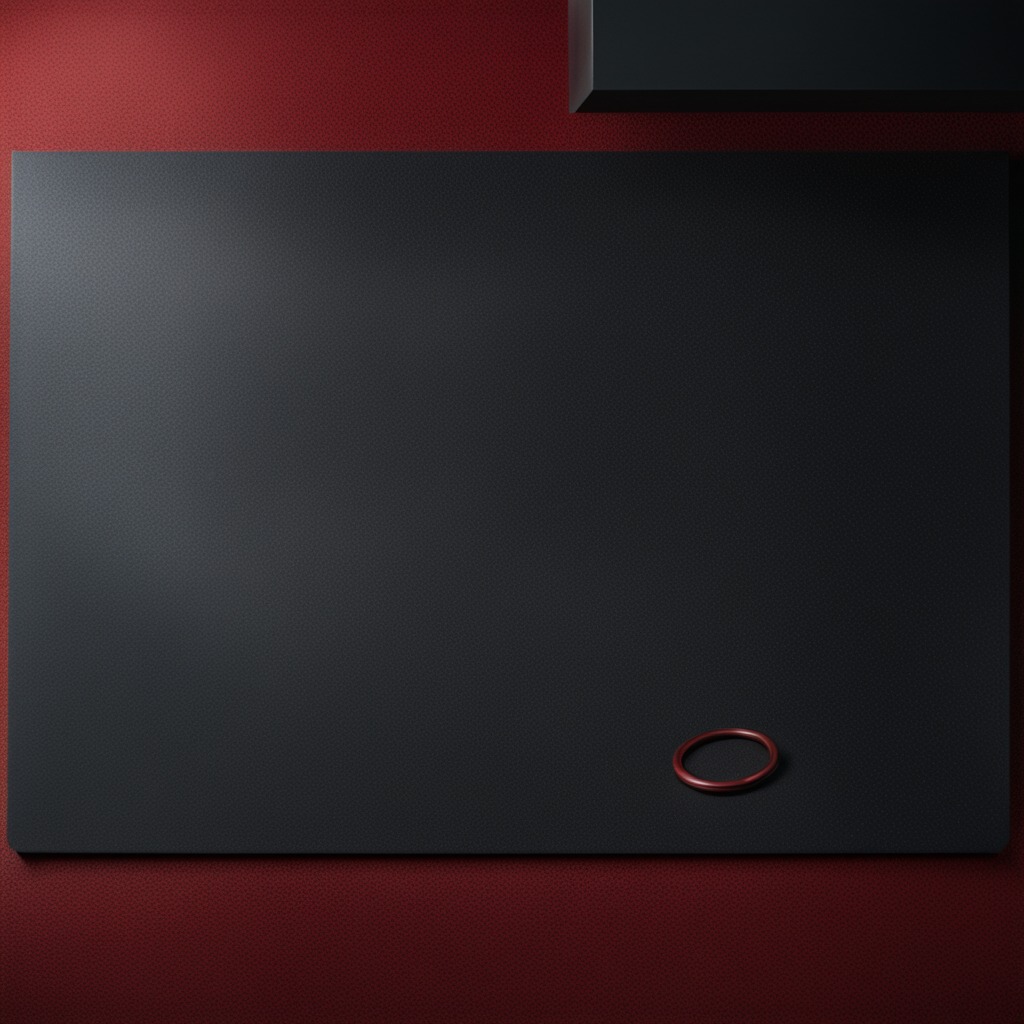
A rubber O-ring is lying on the tabletop.